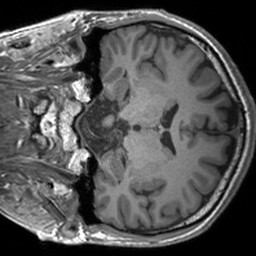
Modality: T1w
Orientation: coronal
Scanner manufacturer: siemens
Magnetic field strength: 3 T
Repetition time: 1.54 s
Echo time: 0.00234 s